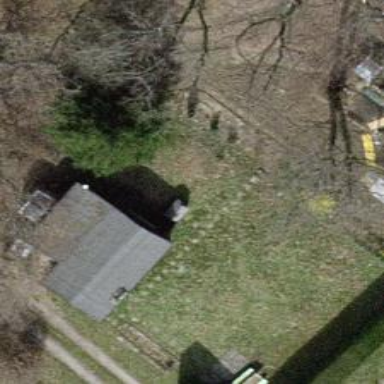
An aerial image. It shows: Shed.